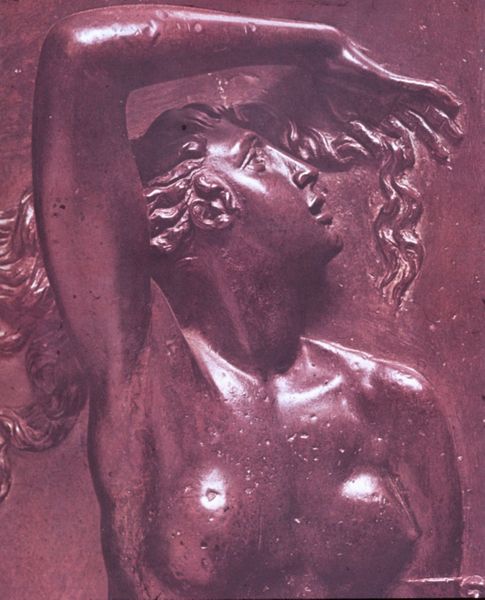
Titel: Perseus befreit Andromeda
Künstler: Benvenuto Cellini
Institution: Florenz, Bargello
Schlagwörter: hand, kopf, nackt, braun, brust, busen, finger, frau, haar, mund, nase, ohr, profil, blick, arm, gesicht, stein, hals, auge, haare, pose, locke, locken, rechts, rosa, schulter, schultern, relief, brüste, haltung, violett, zopf, detail, glanz, glänzen, metall, bronze, brustwarze, oberarm, torso, plastisch, seite, halbprofil, erhoben, heilige, guss, metal, titten, macken, scholter